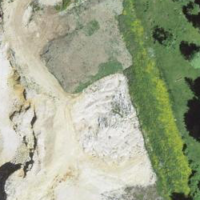
EUNIS habitat code: 44
Species observed at this site:
Primula veris